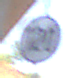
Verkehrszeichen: EndeGeschwindigkeit120
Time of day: Midday
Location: Roofed (Underpass)
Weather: Clear
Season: NotSpecified
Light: Natural